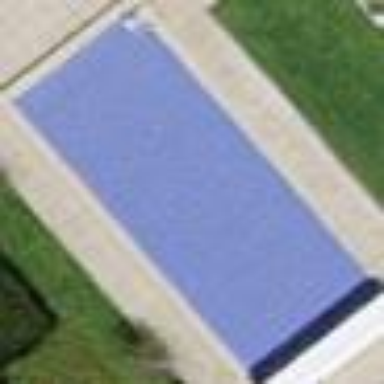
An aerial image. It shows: Swimming pool located in leisure land.